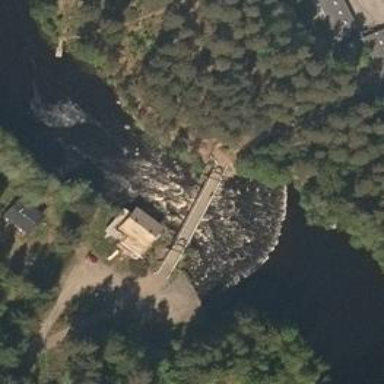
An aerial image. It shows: Watermill that is man-made.